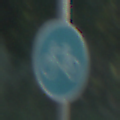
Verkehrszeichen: Radweg
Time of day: MorningAfternoon
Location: Outdoor (RoadRail)
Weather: Clear
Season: NotSpecified
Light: Natural